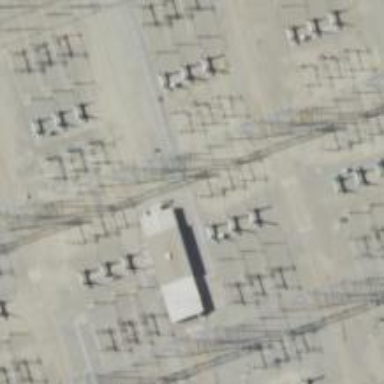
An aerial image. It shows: Switch used for power control.